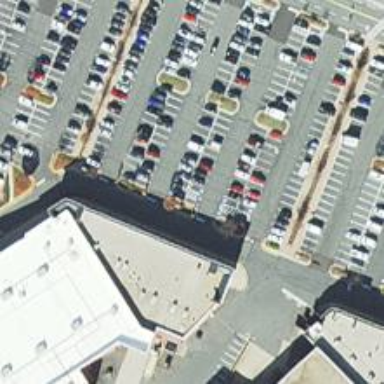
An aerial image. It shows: Parking space is available.